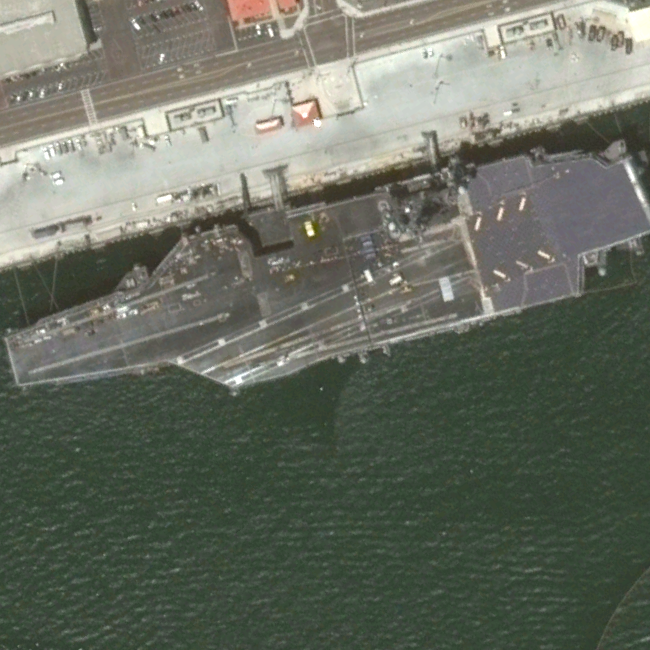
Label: aircraft_carrier